Question: Dropdown menu click ScrollSpy doesn't working

: <URL>
'''
$(document).ready(function(){
$('#details-dropdown li a').click(function(e){
console.log(e);
$("#details-menu li").removeClass("active");
$('#details - menu li a[href="' + $(this).attr('href') + '"]').parent().addClass('active');
});
});
'''
'''
<script src="https://ajax.googleapis.com/ajax/libs/jquery/2.1.1/jquery.min.js"></script>
<script src="https://maxcdn.bootstrapcdn.com/bootstrap/3.3.4/js/bootstrap.min.js"></script>
<link href="https://maxcdn.bootstrapcdn.com/bootstrap/3.3.4/css/bootstrap.min.css" rel="stylesheet"/>
<body data-spy="scroll" data-target="#mynav" style="padding-top:70px;">
<div class="navbar navbar-default navbar-fixed-top">
<div class="container">
<div class="navbar-header">
<button type="button" class="navbar-toggle" data-toggle="collapse" data-target=".navbar-collapse">
<span class="icon-bar"></span>
<span class="icon-bar"></span>
<span class="icon-bar"></span>
</button>
<a class="navbar-brand" href="#">Project name</a>
</div>
<div class="collapse navbar-collapse" id="mynav">
<ul class="nav navbar-nav">
<li class="active"><a href="#home">Home</a></li>
<li><a href="#details">Details</a></li>
<li><a href="#contact">Contact</a></li>
<li class="dropdown">
<a href="#" class="dropdown-toggle" data-toggle="dropdown">My details <b class="caret"></b></a>
<ul class="dropdown-menu" id="details-dropdown">
<li role="presentation" class="active"><a href="#myabout" data-toggle="tab" role="tab">About</a></li>
<li role="presentation"><a href="#myprofile" data-toggle="tab" role="tab">Profile</a></li>
<li role="presentation"><a href="#mymessage" data-toggle="tab" role="tab">Messages</a></li>
</ul>
</li>
</ul>
</div>
<!--/.nav-collapse -->
</div>
</div>
<div class="container-fluid">
<div class="row">
<div class="col-md-12" id="home">
<div class="jumbotron form-group">
<h1>Hello, world!</h1>
<p>Lorem ipsum dolor sit amet, consectetur adipisicing elit. Non magnam eius voluptatum dignissimos aspernatur quas ab, consequuntur aliquid earum veniam. Fuga maiores possimus distinctio unde quae, corrupti perspiciatis adipisci, inventore!</p>
<p>Lorem ipsum dolor sit amet, consectetur adipisicing elit. Non magnam eius voluptatum dignissimos aspernatur quas ab, consequuntur aliquid earum veniam. Fuga maiores possimus distinctio unde quae, corrupti perspiciatis adipisci, inventore!</p>
<p><a class="btn btn-primary btn-lg" href="#" role="button">Learn more</a></p>
</div>
</div>
<div class="col-md-12" id="details">
<div class="page-header">
<h1>Details</h1>
</div>
<p class="lead">Pin a fixed-height footer to the bottom of the viewport in desktop browsers with this custom HTML and CSS. A fixed navbar has been added within <code>#wrap</code> with <code>padding-top: 60px;</code> on the <code>.container</code>.</p>
<p>Lorem ipsum dolor sit amet, consectetur adipisicing elit. Quam consequuntur vel repellat, quis eveniet, obcaecati, quod voluptatibus vero nobis non suscipit praesentium doloremque atque laudantium sint quidem. Perspiciatis ut, qui!</p>
<p>Lorem ipsum dolor sit amet, consectetur adipisicing elit. Quam consequuntur vel repellat, quis eveniet, obcaecati, quod voluptatibus vero nobis non suscipit praesentium doloremque atque laudantium sint quidem. Perspiciatis ut, qui!</p>
<p>Lorem ipsum dolor sit amet, consectetur adipisicing elit. Quam consequuntur vel repellat, quis eveniet, obcaecati, quod voluptatibus vero nobis non suscipit praesentium doloremque atque laudantium sint quidem. Perspiciatis ut, qui!</p>
<p>Back to <a href="../sticky-footer">the default sticky footer</a> minus the navbar.</p>
</div>
<div class="col-md-12">
<h1>My details</h1>
<ul role="tablist" class="nav nav-tabs" id="details-menu">
<li role="presentation" class="active"><a href="#myabout" data-toggle="tab" role="tab">About</a></li>
<li role="presentation"><a href="#myprofile" data-toggle="tab" role="tab">Profile</a></li>
<li role="presentation"><a href="#mymessage" data-toggle="tab" role="tab">Messages</a></li>
</ul>
<div class="tab-content">
<div role="tabpanel" class="tab-pane active" id="myabout">
<h1>About</h1>
<p>Lorem ipsum dolor sit amet, consectetur adipisicing elit. Consectetur cupiditate natus quos incidunt pariatur saepe laudantium minima ipsam vero, illum vitae sint nisi consequuntur tempore repudiandae magnam placeat, quidem dolorum?</p>
<p>Lorem ipsum dolor sit amet, consectetur adipisicing elit. Consectetur cupiditate natus quos incidunt pariatur saepe laudantium minima ipsam vero, illum vitae sint nisi consequuntur tempore repudiandae magnam placeat, quidem dolorum?</p>
<p>Lorem ipsum dolor sit amet, consectetur adipisicing elit. Consectetur cupiditate natus quos incidunt pariatur saepe laudantium minima ipsam vero, illum vitae sint nisi consequuntur tempore repudiandae magnam placeat, quidem dolorum?</p>
</div>
<div role="tabpanel" class="tab-pane" id="myprofile">
<h2>Profile</h2>
<p>Lorem ipsum dolor sit amet, consectetur adipisicing elit. Consectetur cupiditate natus quos incidunt pariatur saepe laudantium minima ipsam vero, illum vitae sint nisi consequuntur tempore repudiandae magnam placeat, quidem dolorum?</p>
<p>Lorem ipsum dolor sit amet, consectetur adipisicing elit. Consectetur cupiditate natus quos incidunt pariatur saepe laudantium minima ipsam vero, illum vitae sint nisi consequuntur tempore repudiandae magnam placeat, quidem dolorum?</p>
<p>Lorem ipsum dolor sit amet, consectetur adipisicing elit. Consectetur cupiditate natus quos incidunt pariatur saepe laudantium minima ipsam vero, illum vitae sint nisi consequuntur tempore repudiandae magnam placeat, quidem dolorum?</p>
</div>
<div role="tabpanel" class="tab-pane" id="mymessage">
<h2>Message</h2>
<p>Lorem ipsum dolor sit amet, consectetur adipisicing elit. Consectetur cupiditate natus quos incidunt pariatur saepe laudantium minima ipsam vero, illum vitae sint nisi consequuntur tempore repudiandae magnam placeat, quidem dolorum?</p>
<p>Lorem ipsum dolor sit amet, consectetur adipisicing elit. Consectetur cupiditate natus quos incidunt pariatur saepe laudantium minima ipsam vero, illum vitae sint nisi consequuntur tempore repudiandae magnam placeat, quidem dolorum?</p>
<p>Lorem ipsum dolor sit amet, consectetur adipisicing elit. Consectetur cupiditate natus quos incidunt pariatur saepe laudantium minima ipsam vero, illum vitae sint nisi consequuntur tempore repudiandae magnam placeat, quidem dolorum?</p>
</div>
</div>
</div>
</div>
</div>
</body>
'''
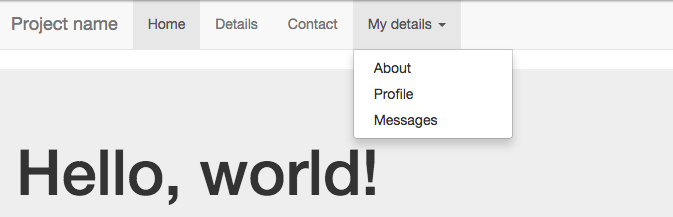
Answer: The jump down the page is by virtue of the hash location on the page being updated.
So normally what happens (as with Home and Details) is:
1. You click a link
2. The browser takes you wherever that link is. If it's the same page, it doesn't have to make another network call.
3. The URL bar should show the new location
4. If the address has a fragment identifier, then the browser will try to find an element with that ID and scroll to that position.
Since Bootstrap is automatically wiring up the tabs, it doesn't output the new hash to the address, assuming you're using it for tabbing only.
To fix this, since you're handling the click anyway, you can just update the window location with the hash by adding the following line:
'''
window.location = this.hash;
'''
To give the javascript time to toggle the new tab, use setTimeout like this:
'''
var location = this.href
setTimeout(function() {
window.location = location;
}, 5);
'''
### Here's a Demo in Plunker
You can open in the external window and see the address changes to help debug
: <URL>